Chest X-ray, PA view. Patient: 30 years old, sex M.
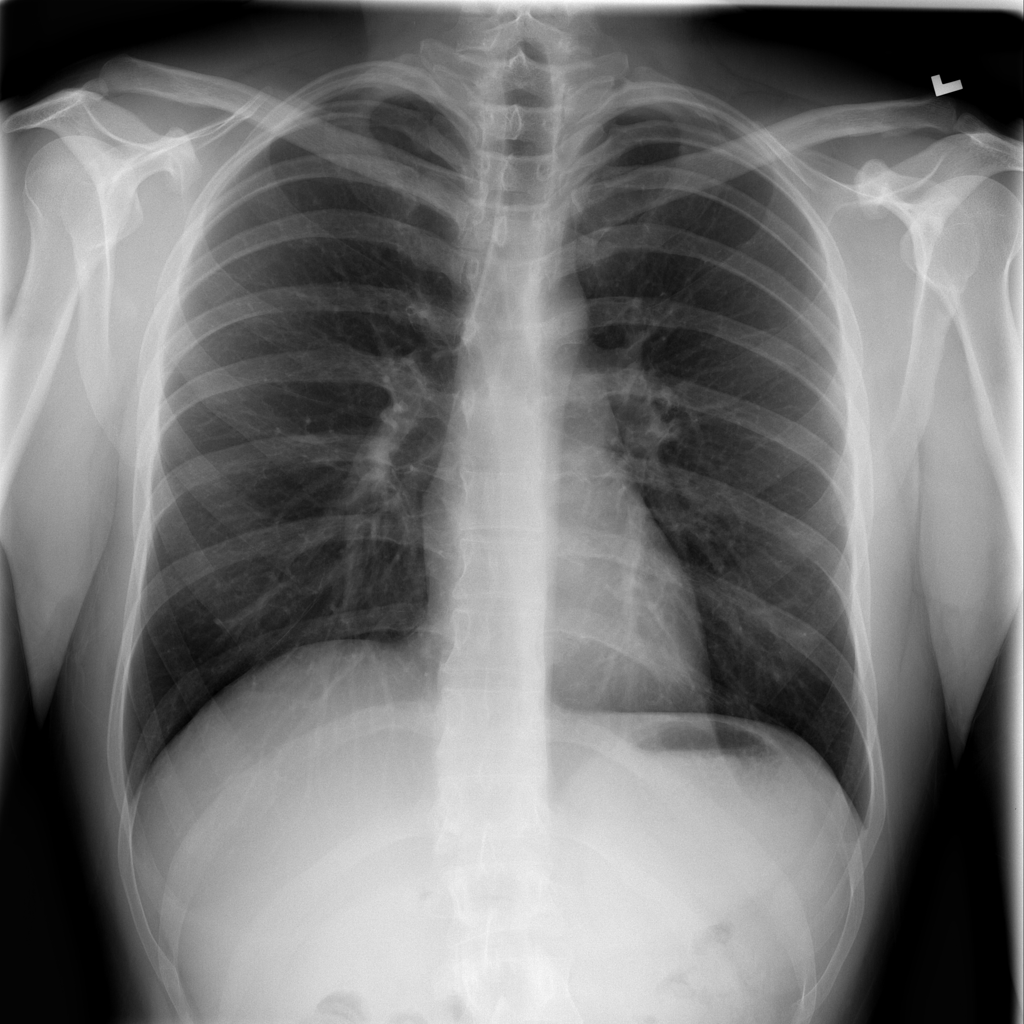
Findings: No Finding